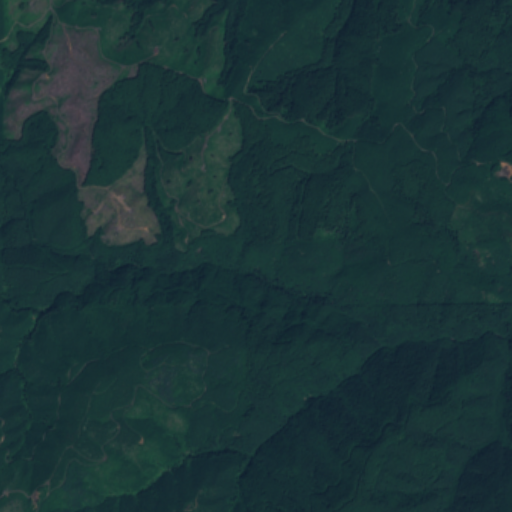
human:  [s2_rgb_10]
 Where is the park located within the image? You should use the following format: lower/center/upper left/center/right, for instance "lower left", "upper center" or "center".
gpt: The park is located in the upper of the image.
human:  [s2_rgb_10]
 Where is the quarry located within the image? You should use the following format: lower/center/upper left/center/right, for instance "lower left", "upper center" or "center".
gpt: There is no quarry in the image.